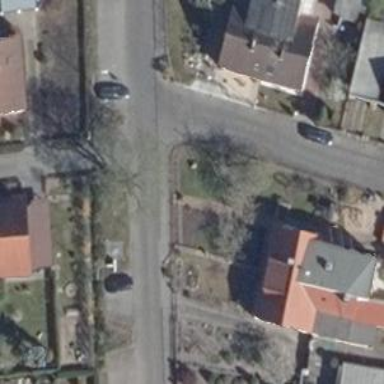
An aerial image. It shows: Living street.